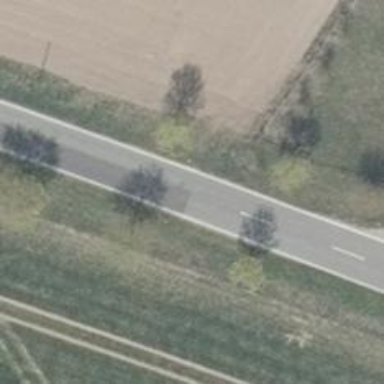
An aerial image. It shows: Secondary road with asphalt surface.